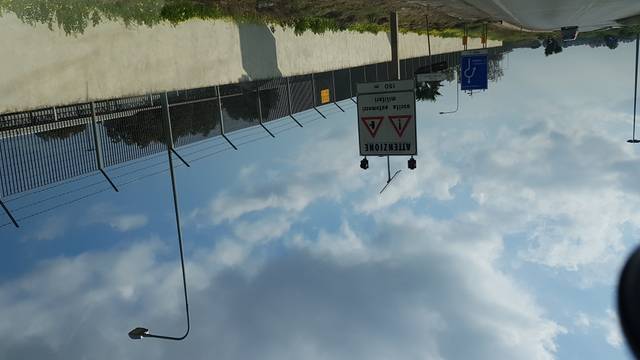
Region: Italy
Coordinates: 40.648, 17.865